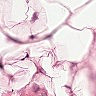
Metastatic tissue present: no